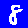
Digit: 8